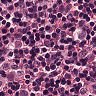
Metastatic tissue present: yes